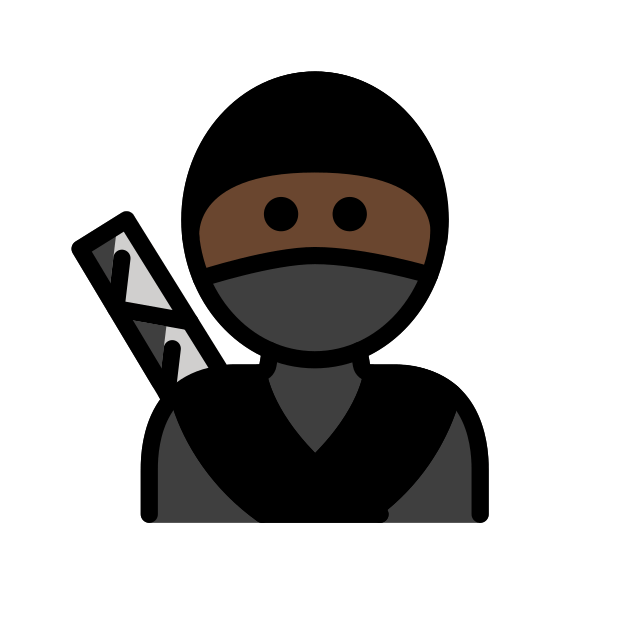
ninja: dark skin tone